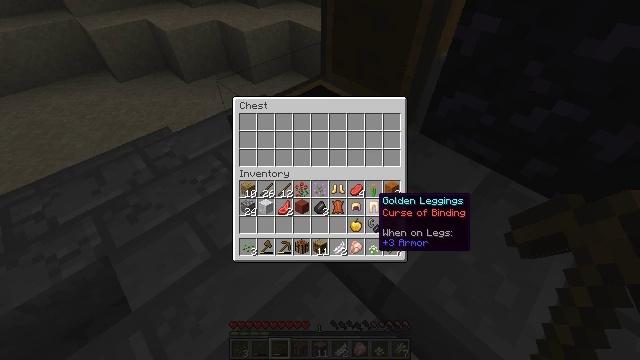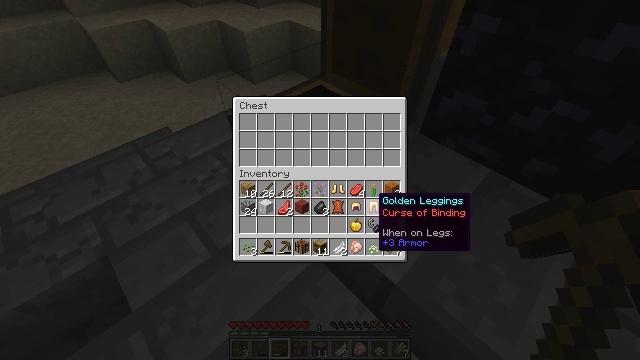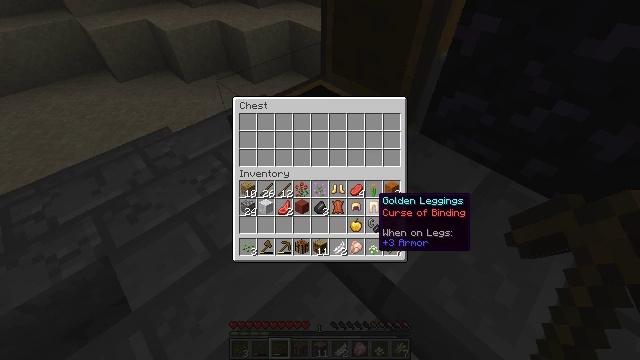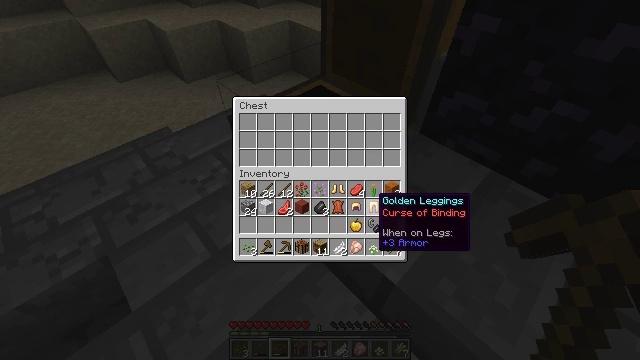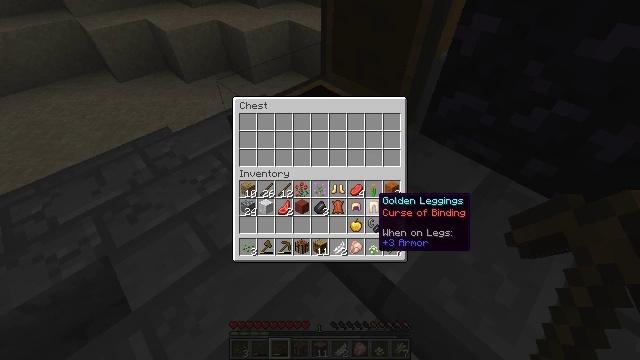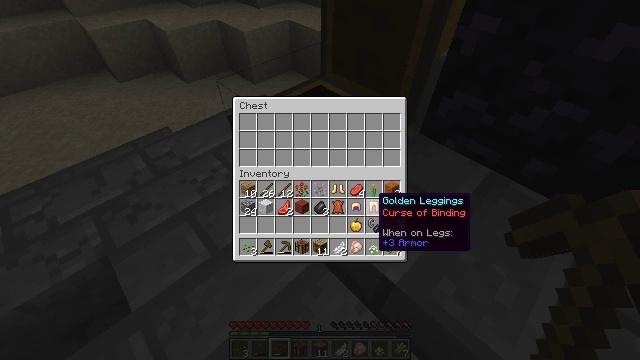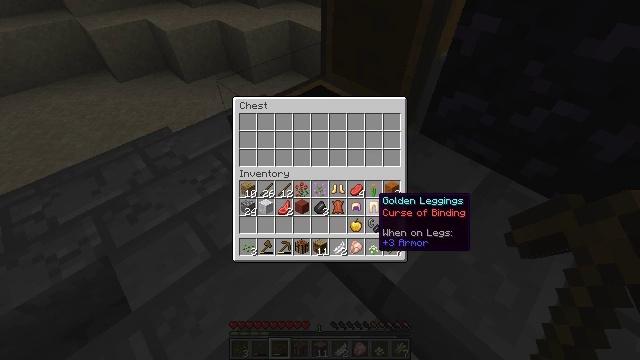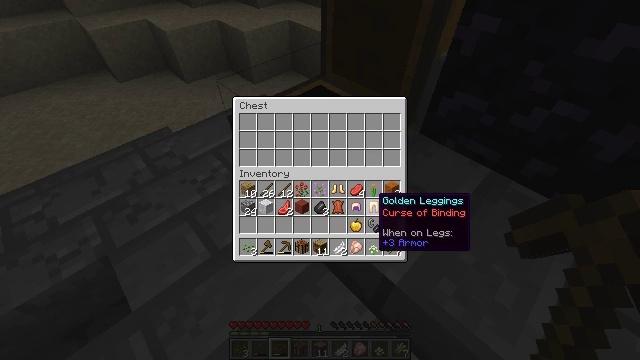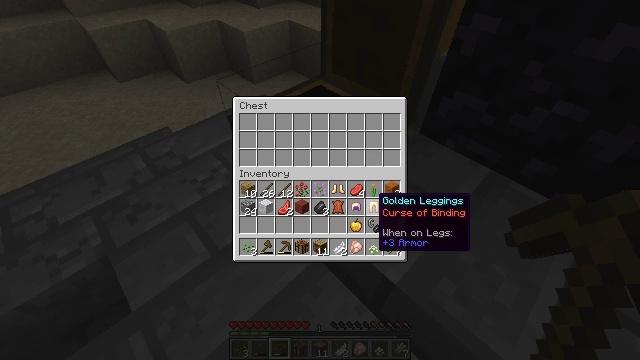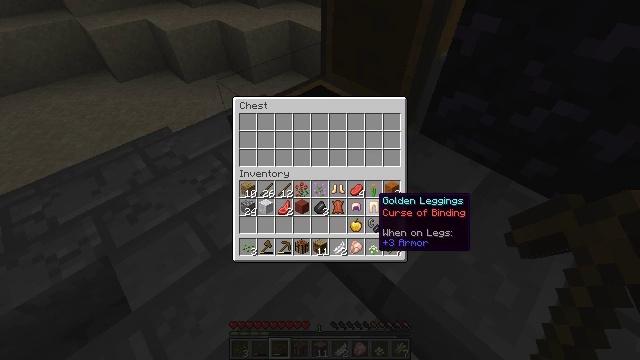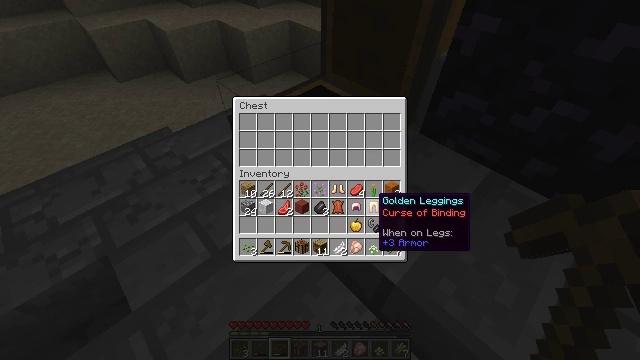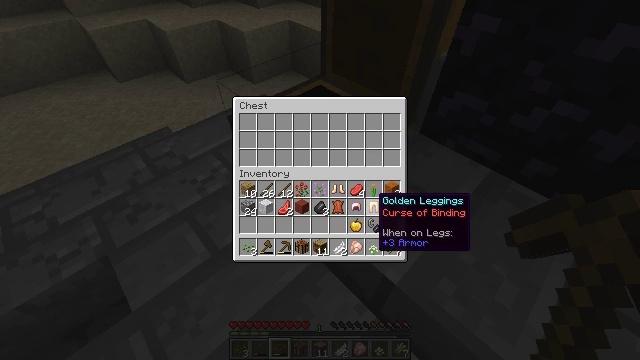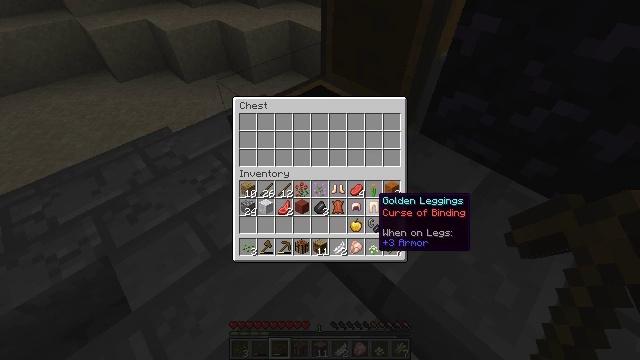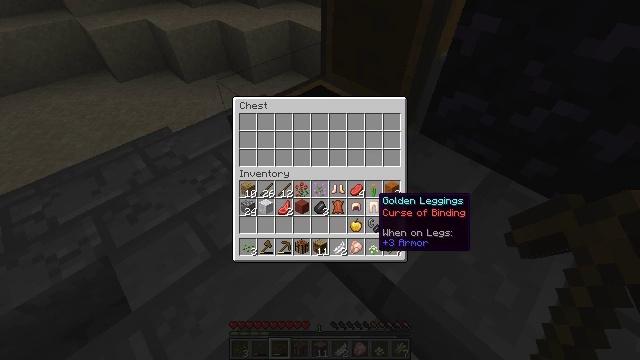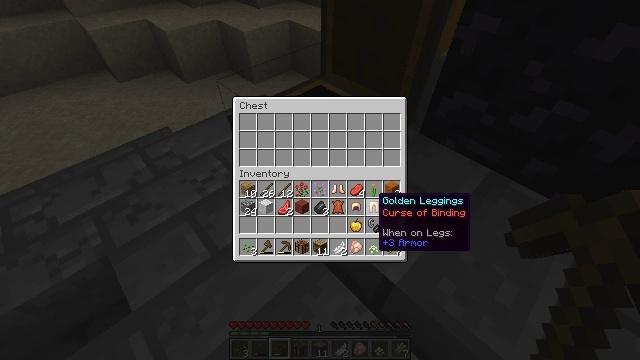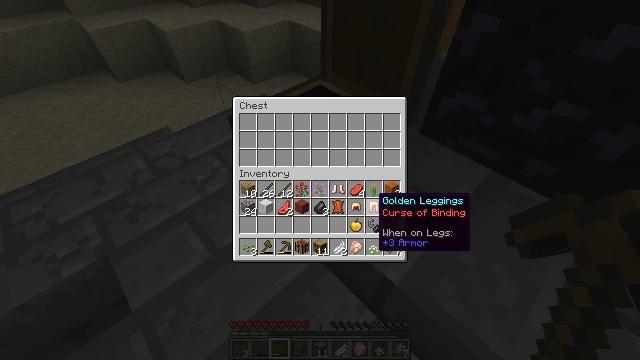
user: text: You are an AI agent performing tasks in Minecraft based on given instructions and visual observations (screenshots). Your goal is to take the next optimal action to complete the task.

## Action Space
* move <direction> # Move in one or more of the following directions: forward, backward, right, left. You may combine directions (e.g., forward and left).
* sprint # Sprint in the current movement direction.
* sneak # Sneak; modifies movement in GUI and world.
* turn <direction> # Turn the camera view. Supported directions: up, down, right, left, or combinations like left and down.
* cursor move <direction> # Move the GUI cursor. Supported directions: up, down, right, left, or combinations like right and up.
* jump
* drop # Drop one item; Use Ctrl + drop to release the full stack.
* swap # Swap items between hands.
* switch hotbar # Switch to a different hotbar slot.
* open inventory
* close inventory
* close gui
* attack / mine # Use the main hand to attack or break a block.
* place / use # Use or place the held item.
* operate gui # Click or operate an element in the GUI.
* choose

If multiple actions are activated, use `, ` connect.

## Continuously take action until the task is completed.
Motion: motion action
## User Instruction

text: Break the chest to retrieve items inside.
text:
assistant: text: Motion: no_op
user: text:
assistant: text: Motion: no_op
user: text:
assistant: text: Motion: no_op
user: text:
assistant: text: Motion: no_op
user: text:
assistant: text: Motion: no_op
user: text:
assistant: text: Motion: no_op
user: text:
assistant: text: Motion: no_op
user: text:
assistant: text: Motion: no_op
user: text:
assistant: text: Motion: no_op
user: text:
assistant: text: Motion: no_op
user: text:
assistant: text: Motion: no_op
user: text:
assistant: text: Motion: no_op
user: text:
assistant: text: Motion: no_op
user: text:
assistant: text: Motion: no_op
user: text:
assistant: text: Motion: no_op
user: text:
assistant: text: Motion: no_op
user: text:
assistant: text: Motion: no_op
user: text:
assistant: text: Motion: no_op
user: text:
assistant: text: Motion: cursor move left
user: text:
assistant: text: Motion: cursor move left
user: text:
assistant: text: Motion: no_op
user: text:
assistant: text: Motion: no_op
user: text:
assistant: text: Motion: no_op
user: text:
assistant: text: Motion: no_op
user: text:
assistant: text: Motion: no_op
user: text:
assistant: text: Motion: no_op
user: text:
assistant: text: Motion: no_op
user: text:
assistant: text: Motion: no_op
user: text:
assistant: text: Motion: no_op
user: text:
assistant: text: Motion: no_op